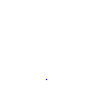
Particle: proton